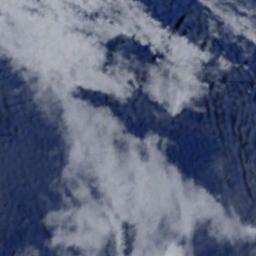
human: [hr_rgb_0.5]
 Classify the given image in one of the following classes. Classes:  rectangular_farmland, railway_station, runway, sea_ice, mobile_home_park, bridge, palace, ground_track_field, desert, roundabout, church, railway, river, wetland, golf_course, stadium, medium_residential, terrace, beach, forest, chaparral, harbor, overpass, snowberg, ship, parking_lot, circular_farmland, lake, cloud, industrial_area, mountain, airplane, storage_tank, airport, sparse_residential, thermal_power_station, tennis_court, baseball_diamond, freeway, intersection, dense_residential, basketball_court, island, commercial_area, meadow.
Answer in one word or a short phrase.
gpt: cloud